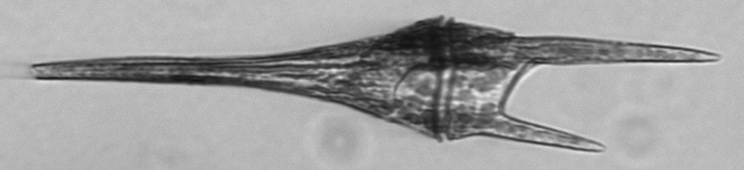
Label: Tripos_furca